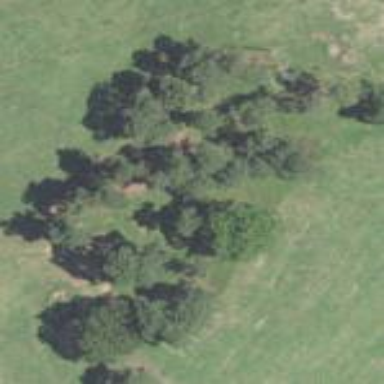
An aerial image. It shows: Beautiful woodland area.